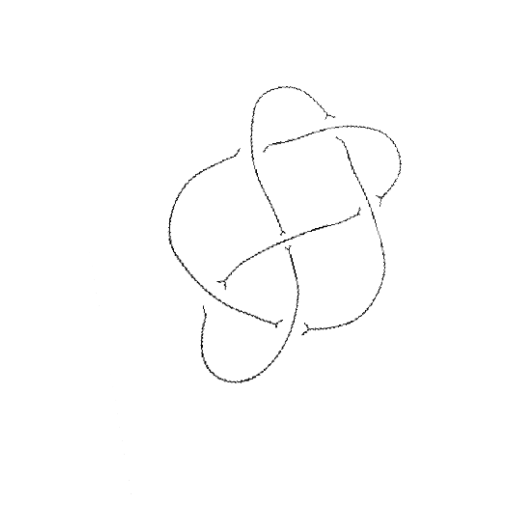
Crossing number: 6